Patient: sex F, age 35
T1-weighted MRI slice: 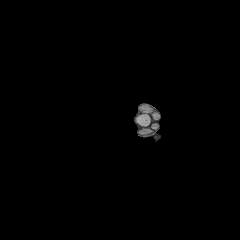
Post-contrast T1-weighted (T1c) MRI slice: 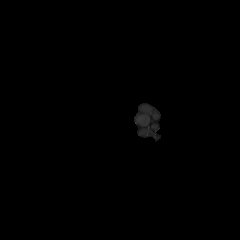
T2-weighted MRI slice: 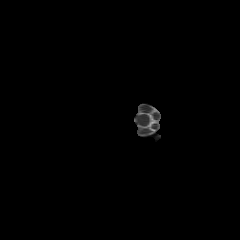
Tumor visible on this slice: no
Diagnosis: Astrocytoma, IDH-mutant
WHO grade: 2